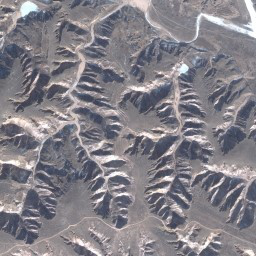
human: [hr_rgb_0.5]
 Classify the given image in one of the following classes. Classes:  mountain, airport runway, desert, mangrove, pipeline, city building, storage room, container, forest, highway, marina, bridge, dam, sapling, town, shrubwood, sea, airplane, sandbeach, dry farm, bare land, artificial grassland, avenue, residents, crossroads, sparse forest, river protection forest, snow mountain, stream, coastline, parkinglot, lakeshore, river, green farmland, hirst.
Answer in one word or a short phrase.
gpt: mountain